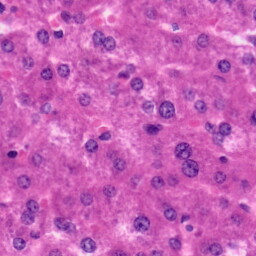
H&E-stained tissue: Liver